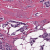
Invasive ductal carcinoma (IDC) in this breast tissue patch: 1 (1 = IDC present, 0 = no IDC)